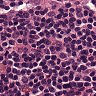
Metastatic tissue present: no